Question: Regarding <URL> and the following image:

I know that all images for 'tablet', 'phonehd' and 'phone' will be taken from "auto" and then "downscaled" if I set it up like that.
But for example, if I override the 'phonehd' image, will 'phone' image downscale from the "auto", or from 'phonehd'?
Thanks in advance!
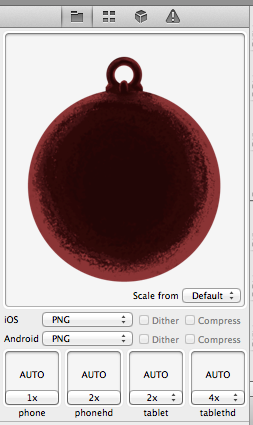
Answer: If you override an image for a specific resolution, it will only apply to that specific resolution and device type.
Example: If you were to assign an "egg" image to the 'tablet' resolution, the egg would only appear on non-Retina tablet (ie iPad) devices. All others would show the metal ball pictured above.